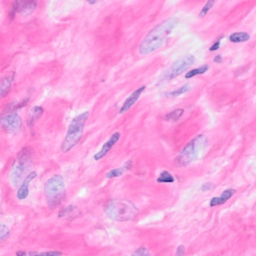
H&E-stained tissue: Breast